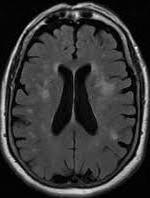
Label: notumor